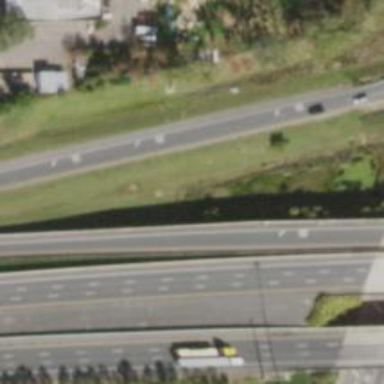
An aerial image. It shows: Asphalt motorway link.